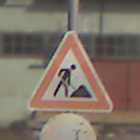
Verkehrszeichen: Arbeitsstelle
Zusatzzeichen unten: VerbotUeberholenEinspurigeFahrzeuge
Umgebung: Outdoor, Suburban
Tageszeit: Midday
Wetter: PartlyCloudy
Licht: Natural
Jahreszeit: NotSpecified
Kontrast: HighContrast